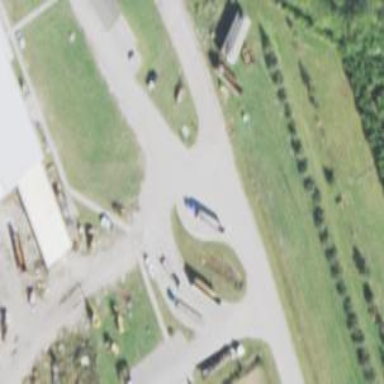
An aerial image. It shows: Turning circle on the road.